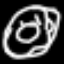
Label: donut